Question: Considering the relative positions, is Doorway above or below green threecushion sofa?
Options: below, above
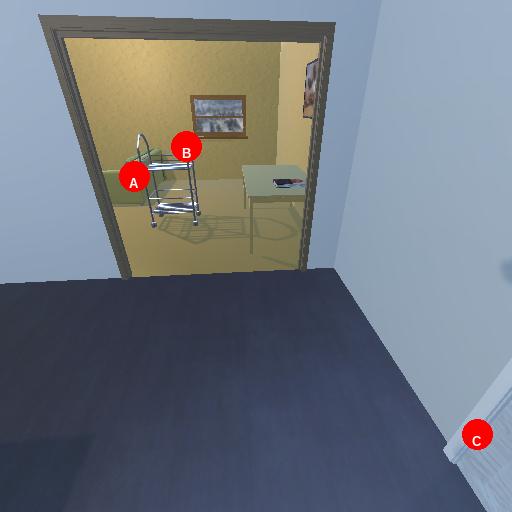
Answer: below